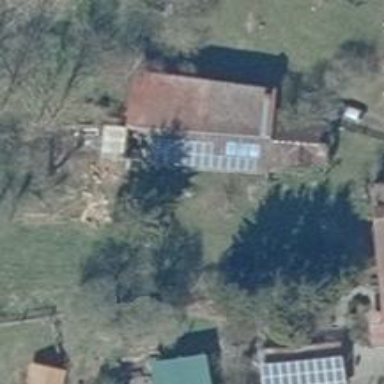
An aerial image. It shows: Solar photovoltaic panel generator producing electricity in small installation.